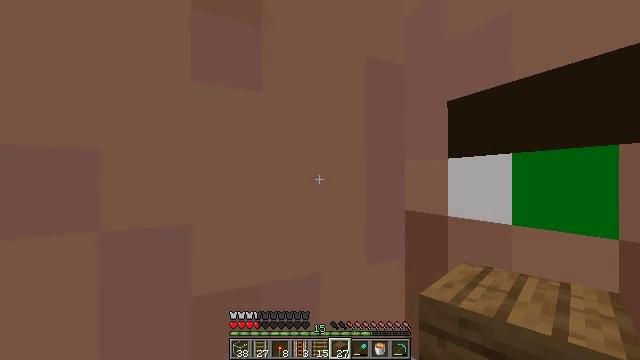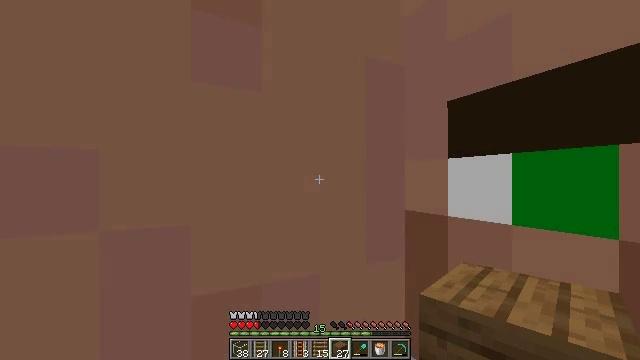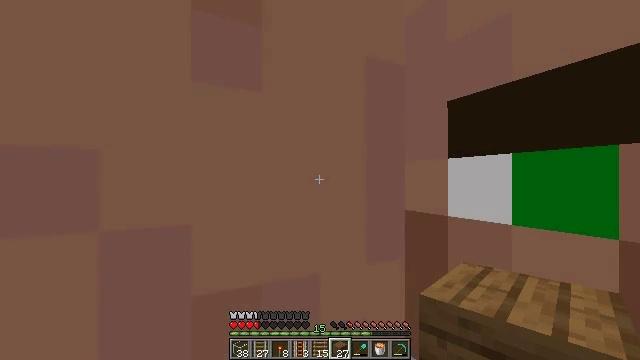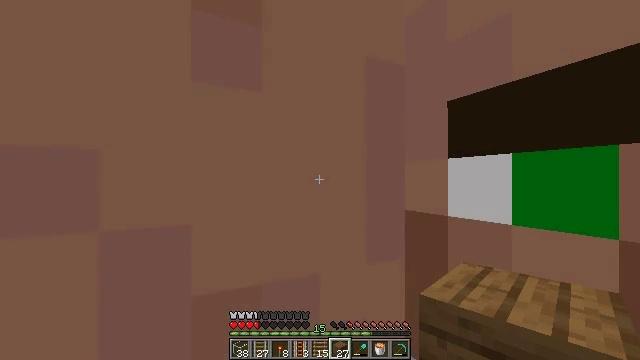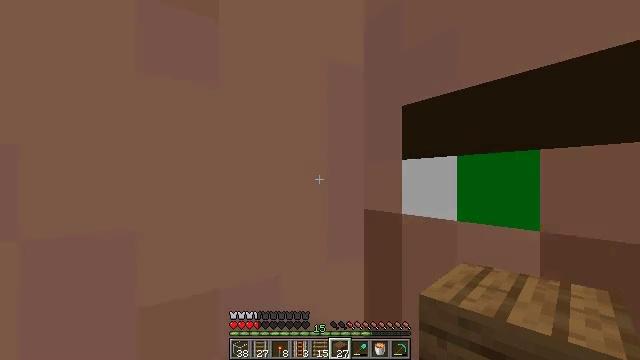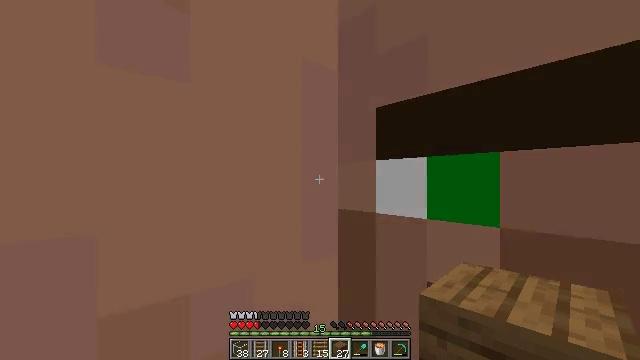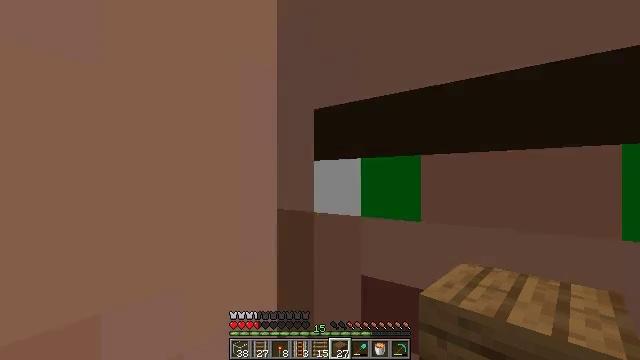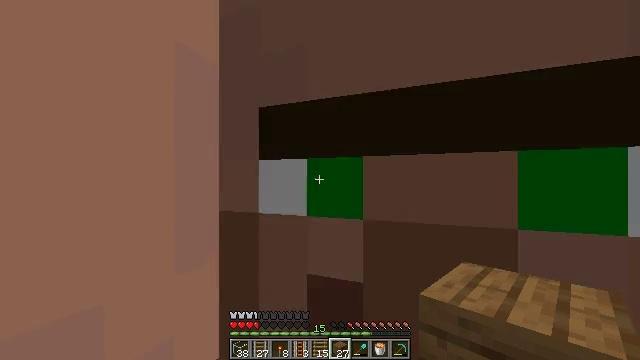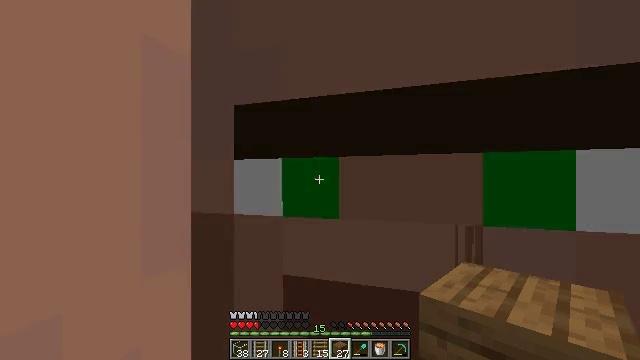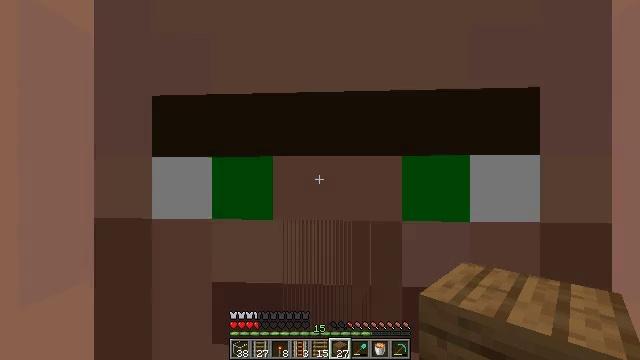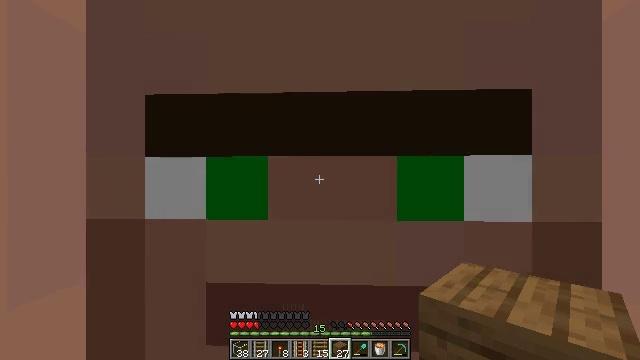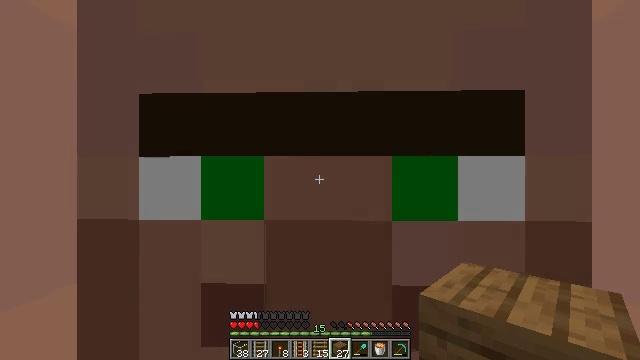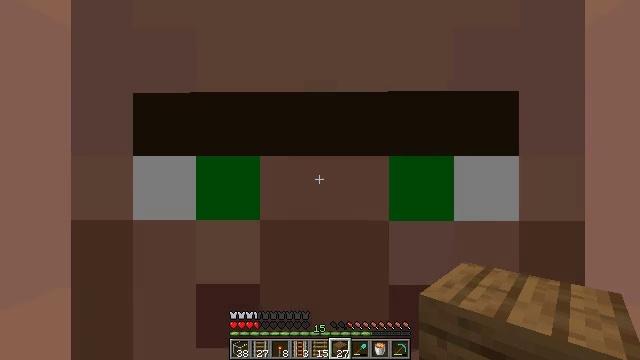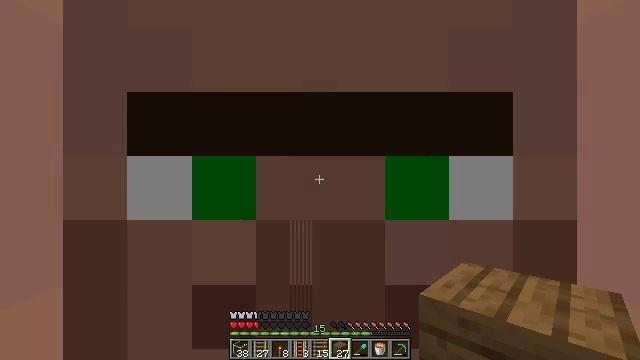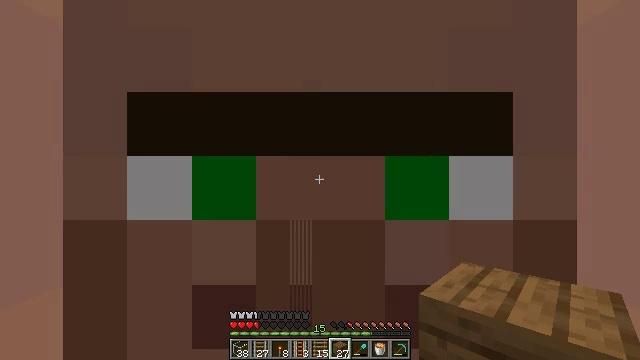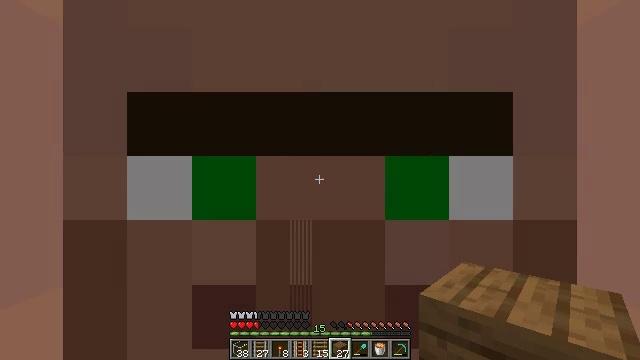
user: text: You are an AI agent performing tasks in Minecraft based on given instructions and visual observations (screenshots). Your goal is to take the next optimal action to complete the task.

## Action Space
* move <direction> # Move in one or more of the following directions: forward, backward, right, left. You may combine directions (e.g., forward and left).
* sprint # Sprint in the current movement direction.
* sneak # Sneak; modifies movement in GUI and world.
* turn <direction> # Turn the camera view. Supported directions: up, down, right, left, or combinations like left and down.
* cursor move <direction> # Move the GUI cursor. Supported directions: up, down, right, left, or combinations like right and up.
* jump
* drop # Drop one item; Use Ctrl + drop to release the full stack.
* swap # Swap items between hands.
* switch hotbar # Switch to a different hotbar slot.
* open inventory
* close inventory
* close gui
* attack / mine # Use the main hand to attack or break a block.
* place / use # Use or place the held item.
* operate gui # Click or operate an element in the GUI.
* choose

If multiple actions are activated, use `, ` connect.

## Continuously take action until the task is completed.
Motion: motion action
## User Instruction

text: Utilize the crafting table to create a brown bed.
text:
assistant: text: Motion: no_op
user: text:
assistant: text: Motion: no_op
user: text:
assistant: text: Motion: no_op
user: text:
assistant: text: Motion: no_op
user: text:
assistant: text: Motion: no_op
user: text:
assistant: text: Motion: no_op
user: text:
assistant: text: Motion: no_op
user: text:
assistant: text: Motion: no_op
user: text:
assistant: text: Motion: no_op
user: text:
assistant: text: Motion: no_op
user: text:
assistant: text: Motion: no_op
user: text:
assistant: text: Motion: no_op
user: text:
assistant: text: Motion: no_op
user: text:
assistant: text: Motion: no_op
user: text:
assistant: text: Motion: no_op
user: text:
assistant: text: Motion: no_op
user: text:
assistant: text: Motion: no_op
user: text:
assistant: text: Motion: no_op
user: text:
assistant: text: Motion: no_op
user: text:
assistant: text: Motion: no_op
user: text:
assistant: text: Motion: no_op
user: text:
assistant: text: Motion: no_op
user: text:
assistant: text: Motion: no_op
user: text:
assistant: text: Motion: no_op
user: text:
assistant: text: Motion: no_op
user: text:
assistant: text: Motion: no_op
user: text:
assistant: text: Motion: no_op
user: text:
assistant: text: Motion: no_op
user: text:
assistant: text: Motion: no_op
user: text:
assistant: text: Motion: no_op